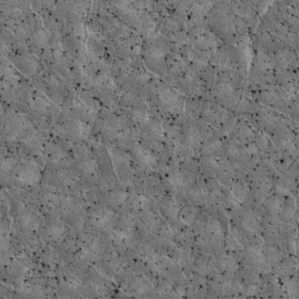
Label: non_frost